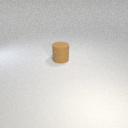
large brown rubber cylinder